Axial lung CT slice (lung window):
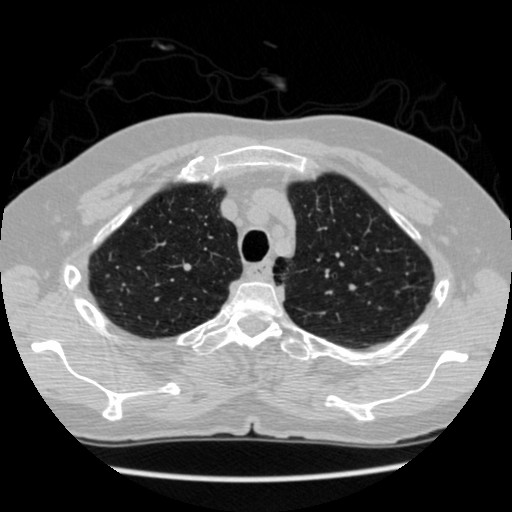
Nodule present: no